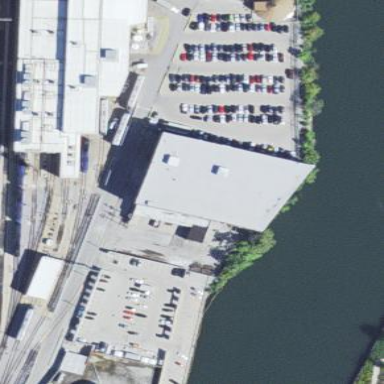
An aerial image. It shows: Warehouse.